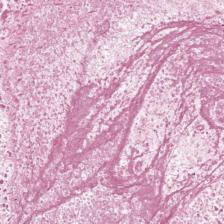
Label: Non-Viable-Tumor